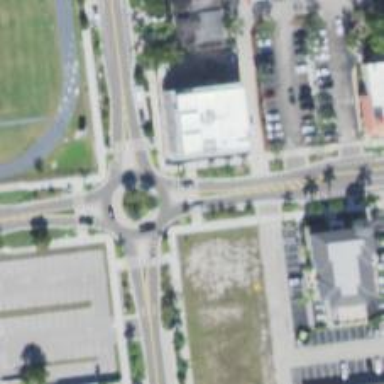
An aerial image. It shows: Traffic island located on footway.